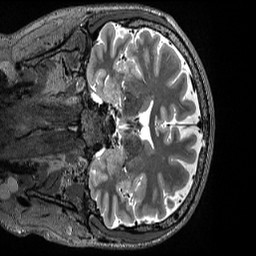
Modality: T2w
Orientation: coronal
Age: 44
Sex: male
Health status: ill
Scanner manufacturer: siemens
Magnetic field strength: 3 T
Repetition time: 3.2 s
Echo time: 0.563 s